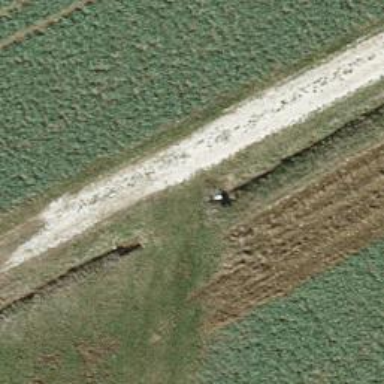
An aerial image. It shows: Culvert tunnel.